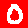
Digit: 0